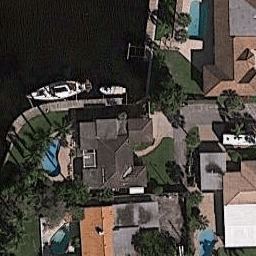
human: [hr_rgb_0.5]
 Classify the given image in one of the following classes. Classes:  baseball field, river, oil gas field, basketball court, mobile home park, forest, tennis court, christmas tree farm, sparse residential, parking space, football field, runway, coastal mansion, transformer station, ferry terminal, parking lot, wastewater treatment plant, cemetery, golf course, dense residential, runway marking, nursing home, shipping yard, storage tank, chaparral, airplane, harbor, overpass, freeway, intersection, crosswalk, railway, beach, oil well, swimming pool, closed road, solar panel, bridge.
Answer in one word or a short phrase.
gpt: coastal mansion